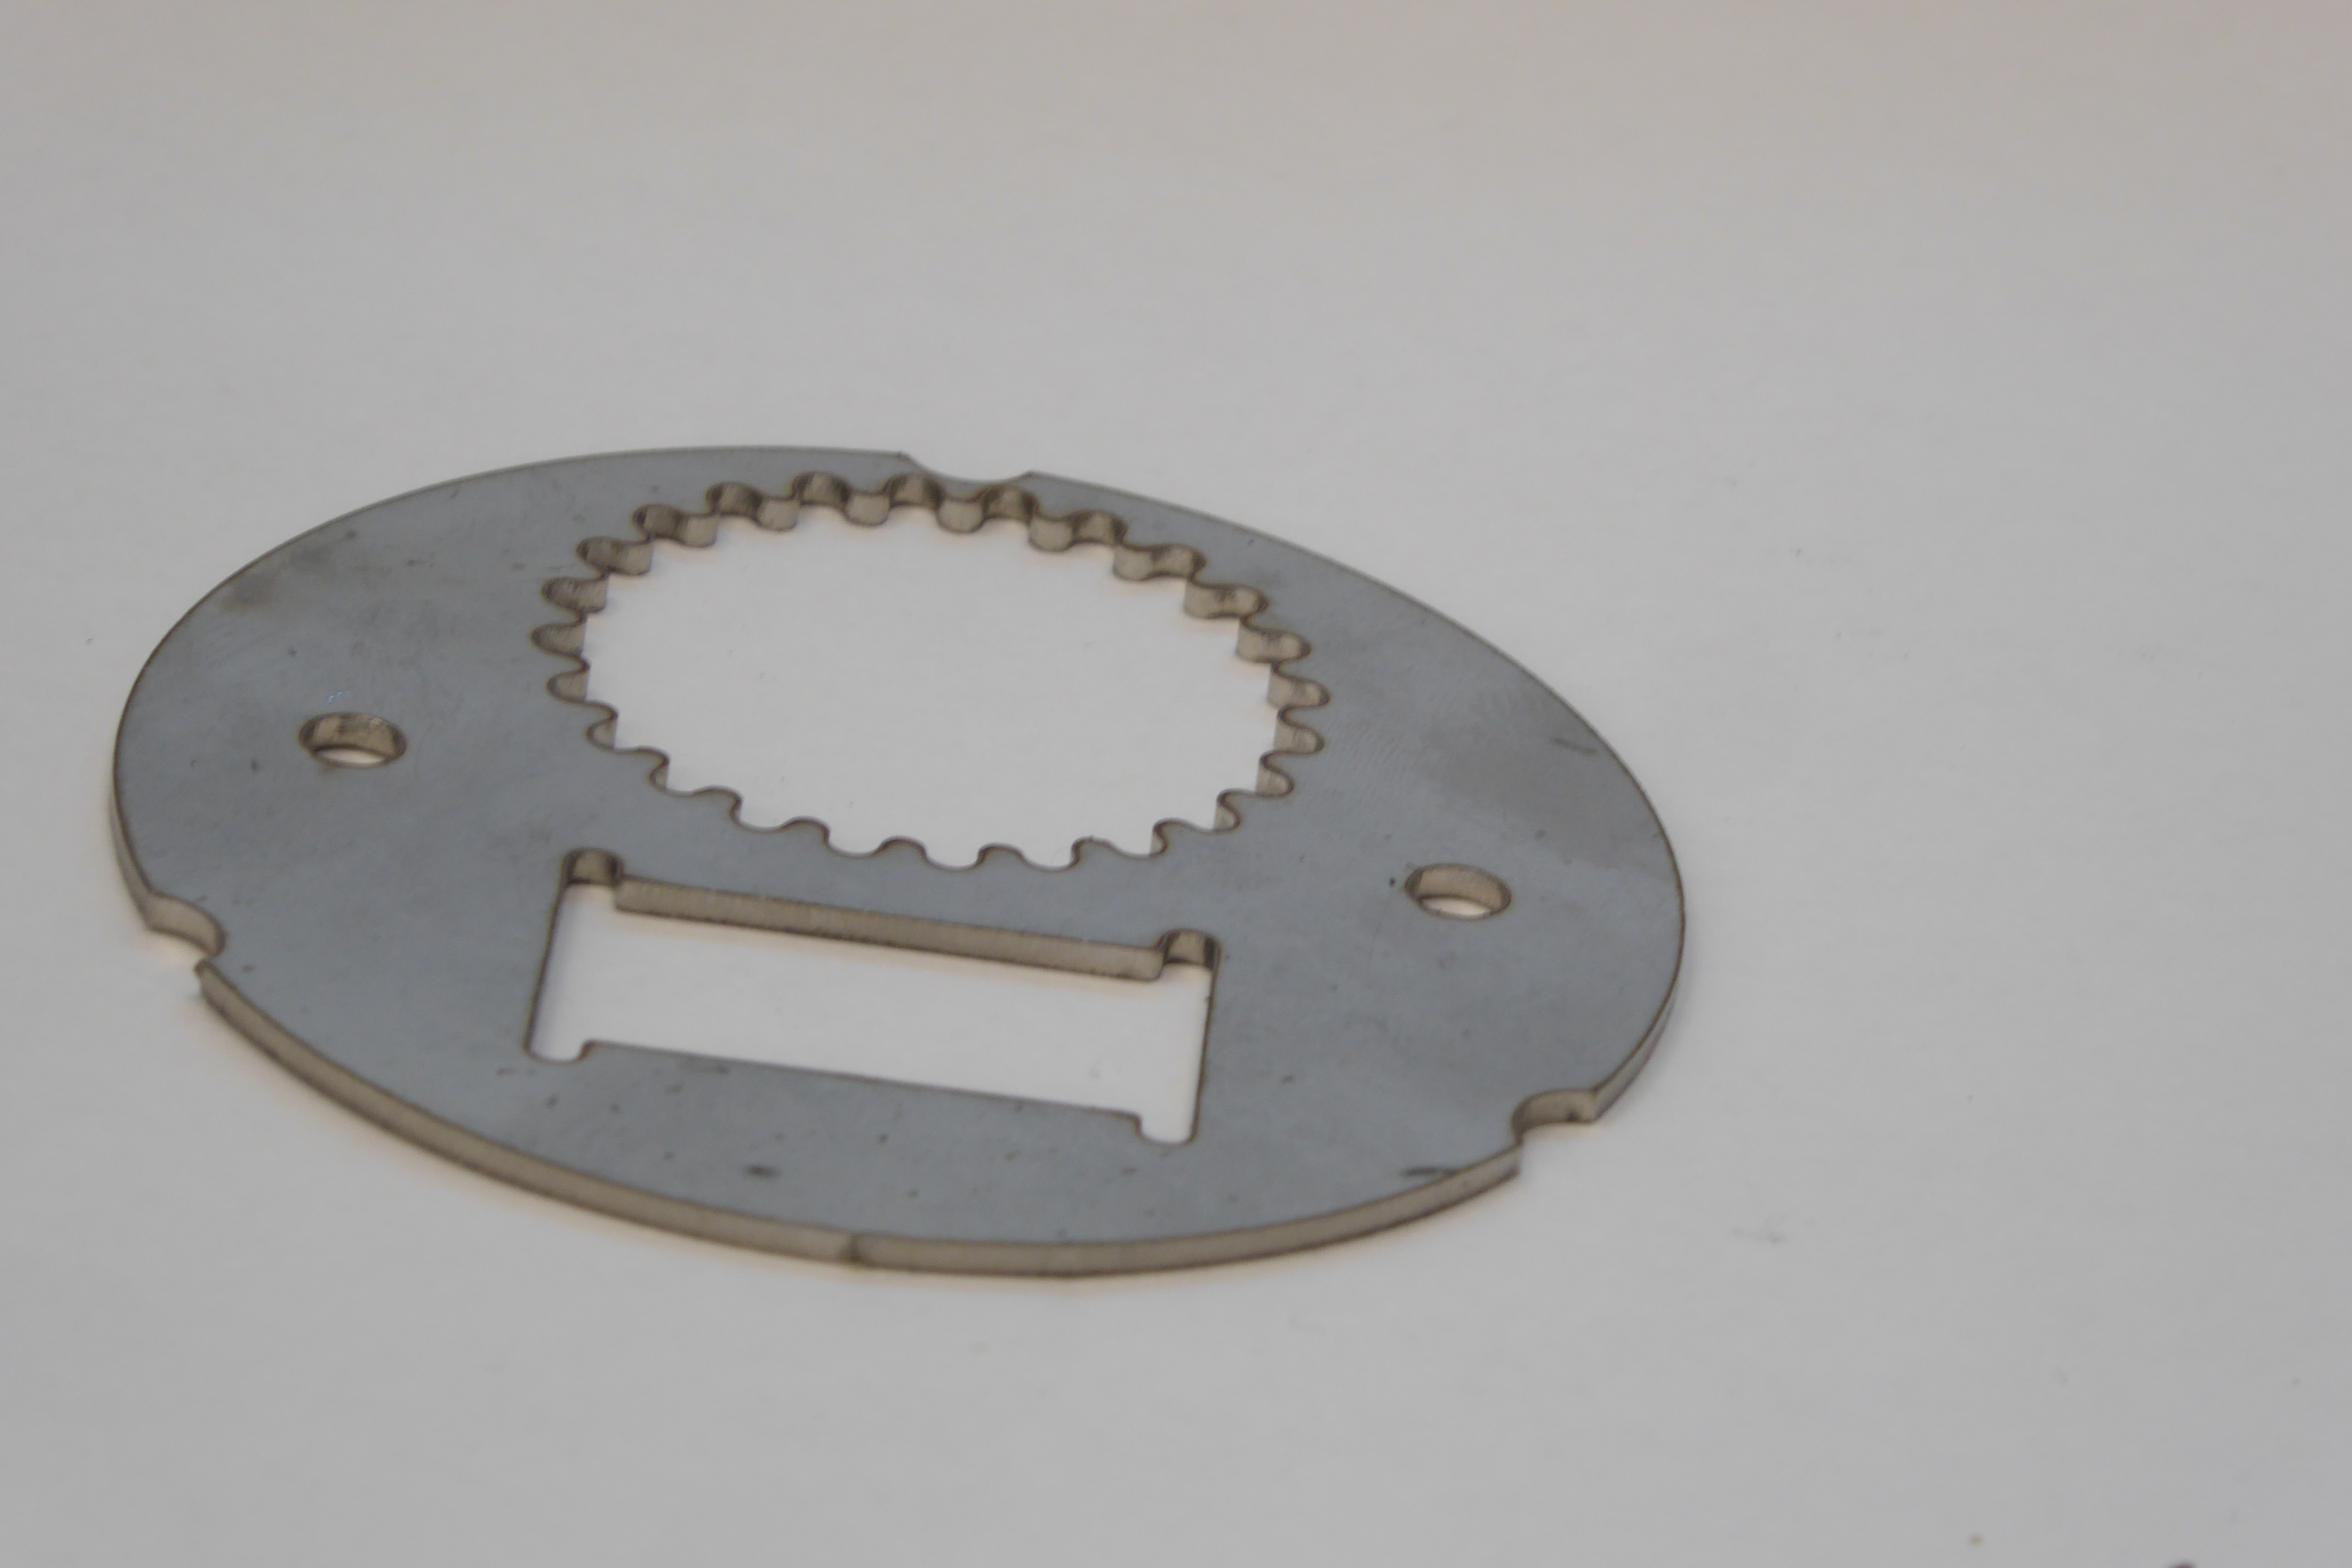
Label: Bottle Opener - Inlay